Chest X-ray:
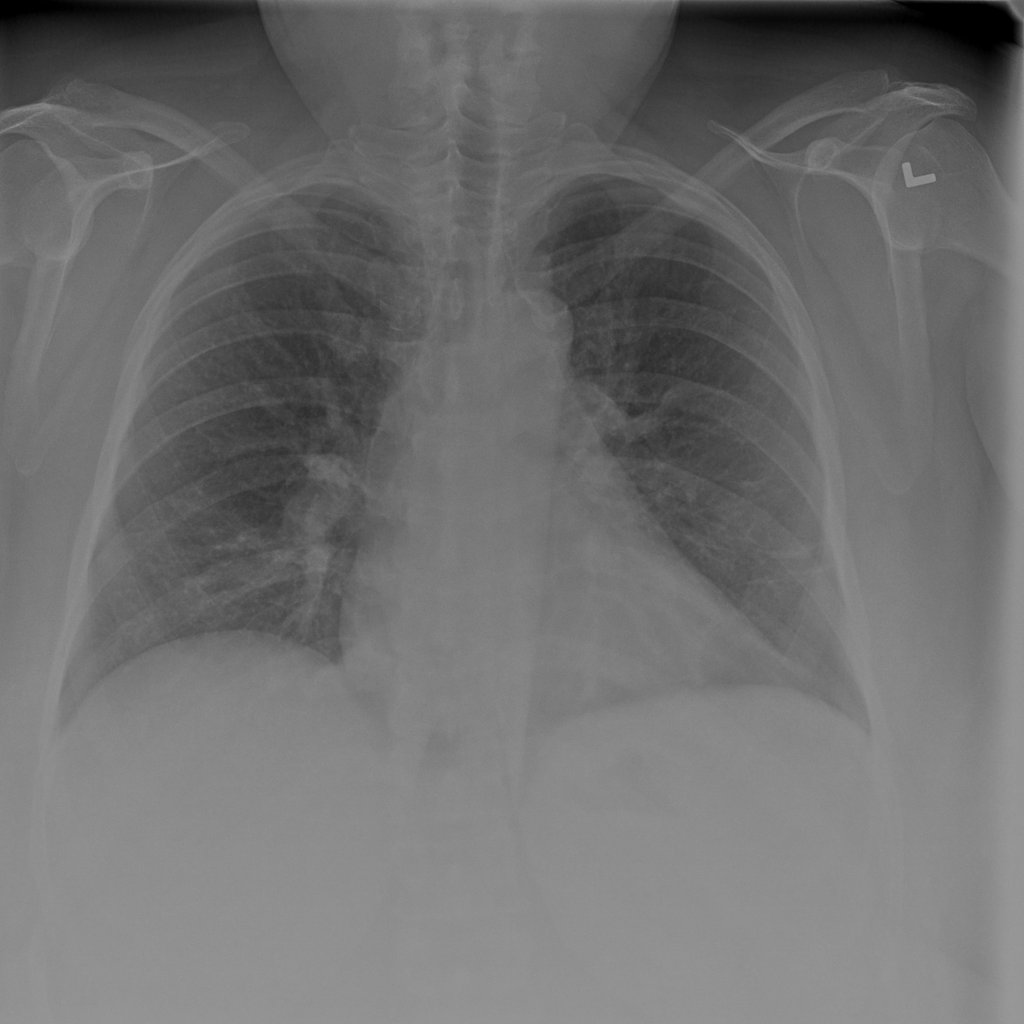
Findings: Fibrosis
No abnormal finding: no